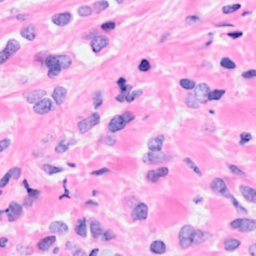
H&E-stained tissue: Breast